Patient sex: M
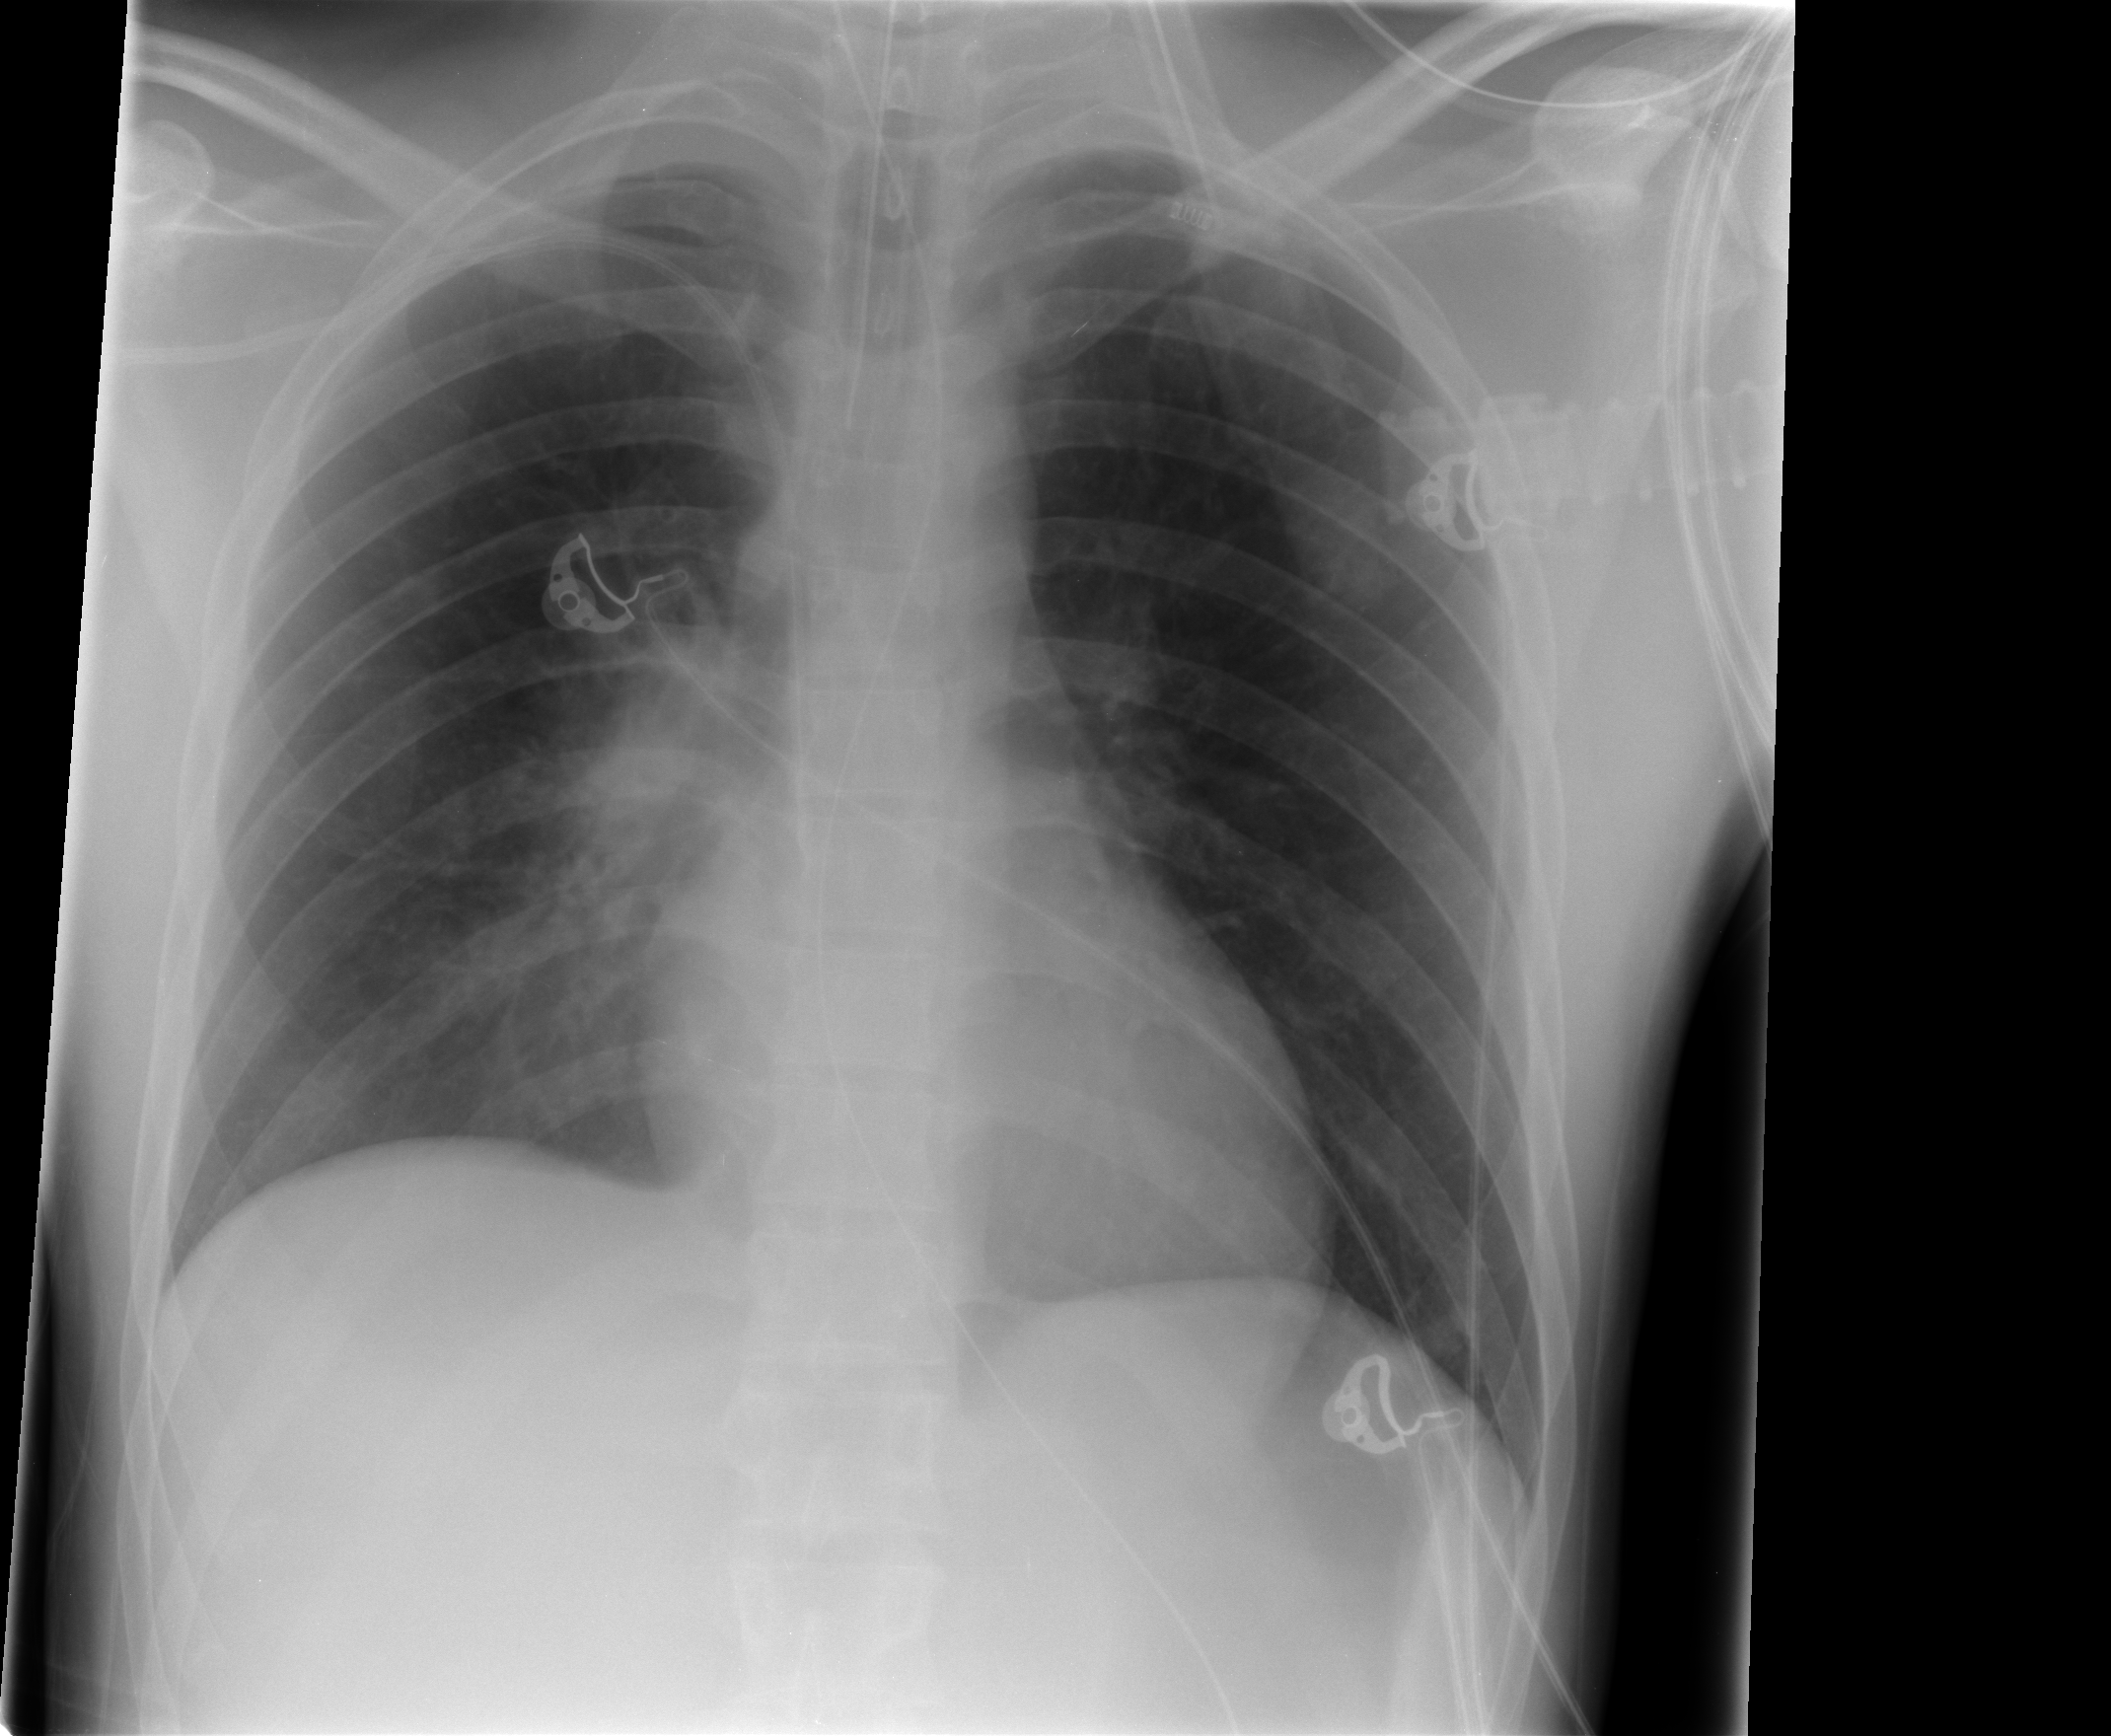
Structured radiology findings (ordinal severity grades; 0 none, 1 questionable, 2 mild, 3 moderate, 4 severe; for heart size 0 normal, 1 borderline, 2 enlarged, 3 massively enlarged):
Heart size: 0
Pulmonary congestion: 0
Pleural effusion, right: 0
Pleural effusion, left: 0
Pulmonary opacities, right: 1
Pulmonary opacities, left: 0
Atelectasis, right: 2
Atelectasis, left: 0